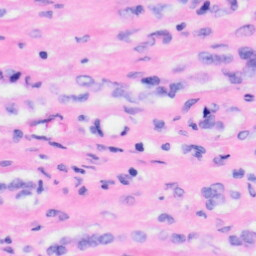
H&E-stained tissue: Liver